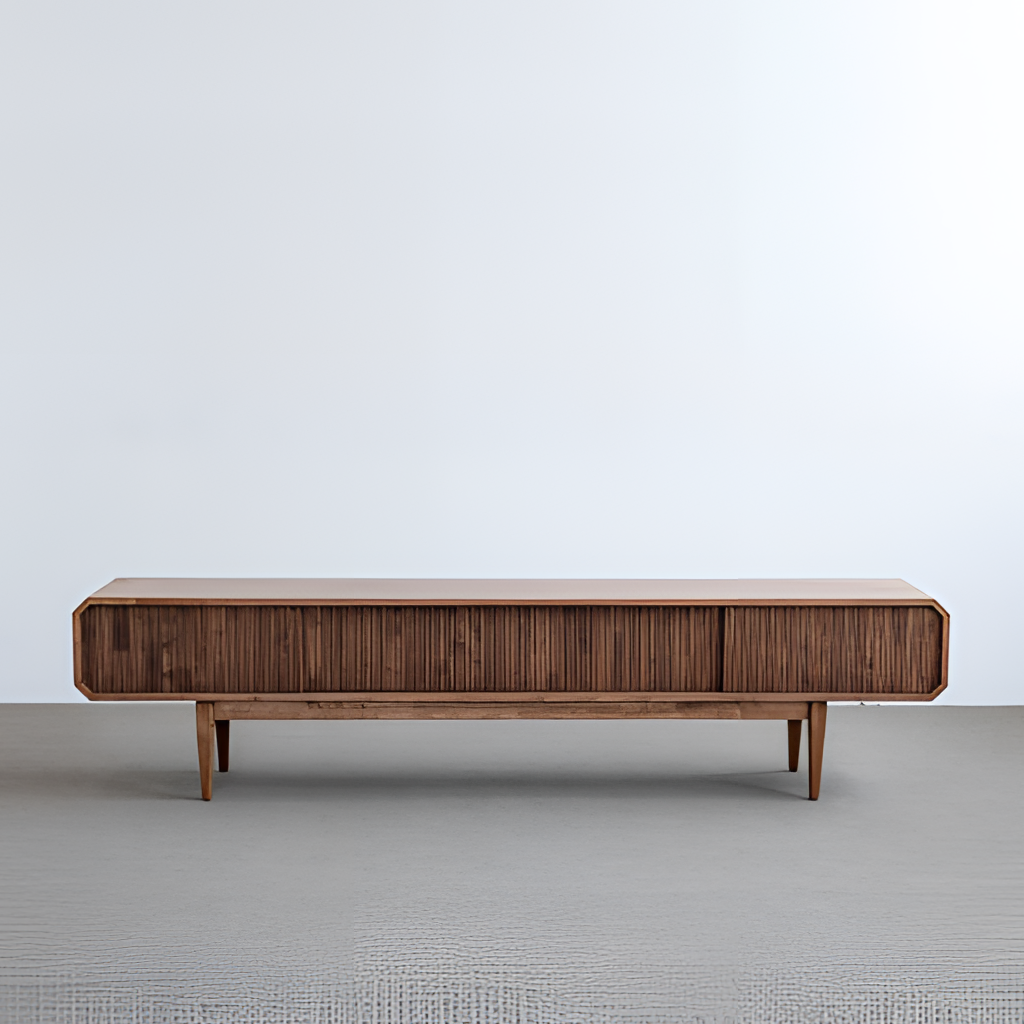
brown wood sideboard, living room, paint wallpaper, with solid pattern, concrete flooring, with subtle texture pattern, minimalistic